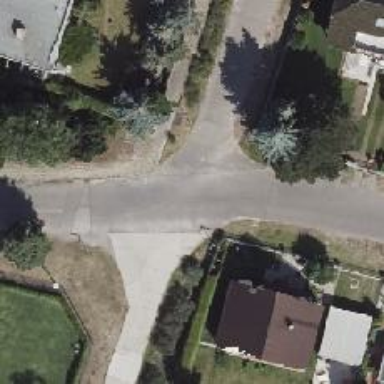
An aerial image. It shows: Residential road with asphalt surface.